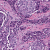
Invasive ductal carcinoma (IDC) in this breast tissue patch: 0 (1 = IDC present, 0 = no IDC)